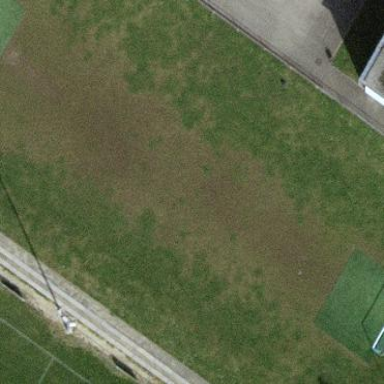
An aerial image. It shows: Soccer pitch for outdoor sports and leisure activities.